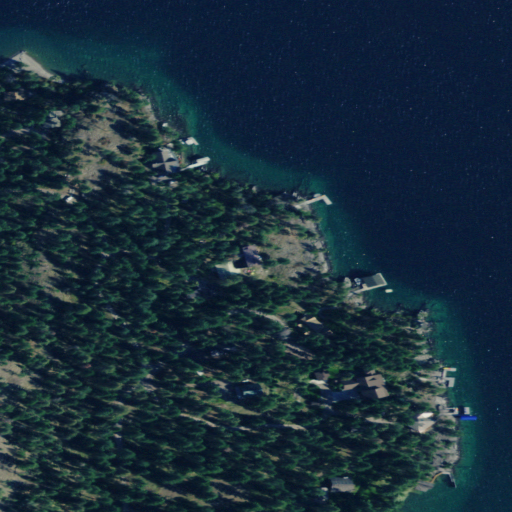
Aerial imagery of cape in Montana named Lentz Point containing open water, evergreen forest, open development, and shrub